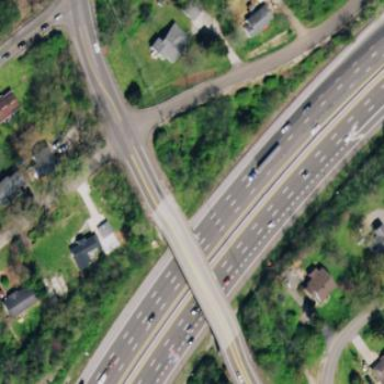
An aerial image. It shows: Man-made bridge that serves as overpass.